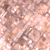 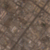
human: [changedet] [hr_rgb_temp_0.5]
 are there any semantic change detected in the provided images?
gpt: Two big roads perpendicular to each other appear in the urban area.